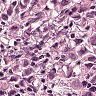
Metastatic tissue present: yes